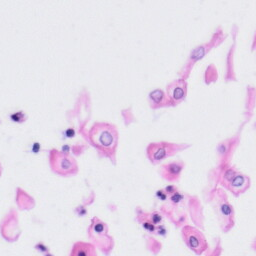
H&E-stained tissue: Tonsil